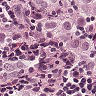
Metastatic tissue present: yes